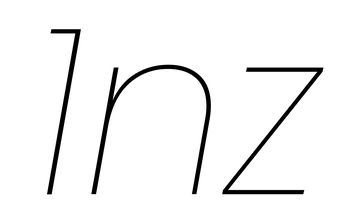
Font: Poppins-ThinItalic